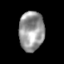
Tissue: skin
Cell type: Others
Senescence score: 0.7452
Nuclear area (px): 975
Mean DAPI intensity: 150.483